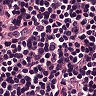
Metastatic tissue present: no